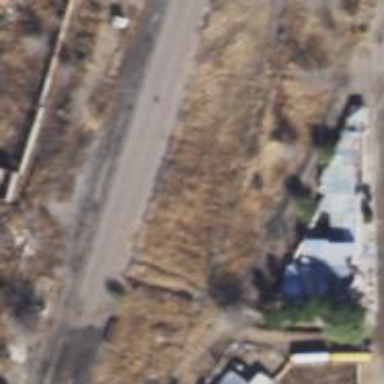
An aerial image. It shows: Disused railway siding.